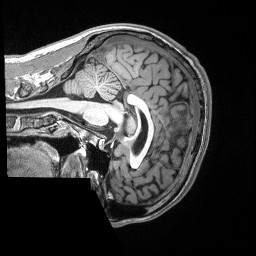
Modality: T1w
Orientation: sagittal
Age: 23
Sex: male